Current action and preconditions to check: path_clear

Your task: For each precondition in the list above, predict whether it will hold at this action.

Consider the current scene as observed from the mobile robot's camera, and analyze the predicted future states of all dynamic agents (e.g., people, animals, vehicles, or any moving entities) within the NEXT SECOND.

IMPORTANT: Only answer "very likely" if you are absolutely certain—based on strong, clear evidence—that a dynamic agent will violate the precondition in the predicted future state. Do NOT answer "very likely" for unlikely, ambiguous, or low-probability risks.

Ask yourself for each precondition: Is there a high probability, with clear and convincing evidence, that the predicted future states of any dynamic agent will interfere with the predicted future state of the currently executing action within the NEXT SECOND, causing that precondition to fail?

Assess the risk level based on these predictions. Use "likely" or "very likely" if motions create a clear risk of interference.

Use "neutral" or "improbable" if agents are nearby but their predicted paths are clearly diverging or non-conflicting.

Failure Risk Categories: "very improbable", "improbable", "neutral", "likely", "very likely"

Answer Format: Output ONLY the probability_of_failure value from these categories: "very improbable", "improbable", "neutral", "likely", "very likely"

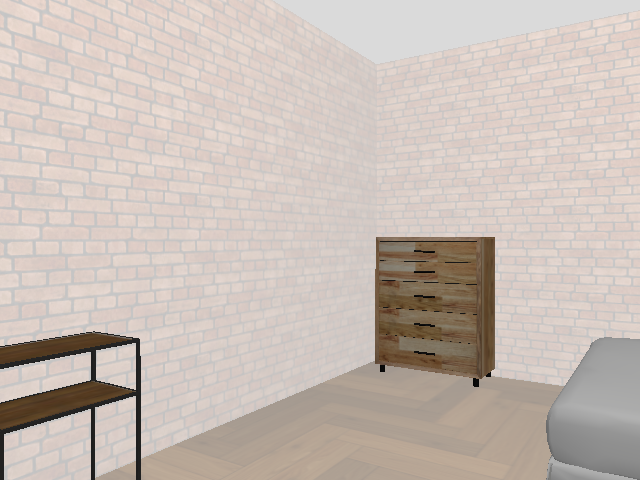

Answer: very improbable